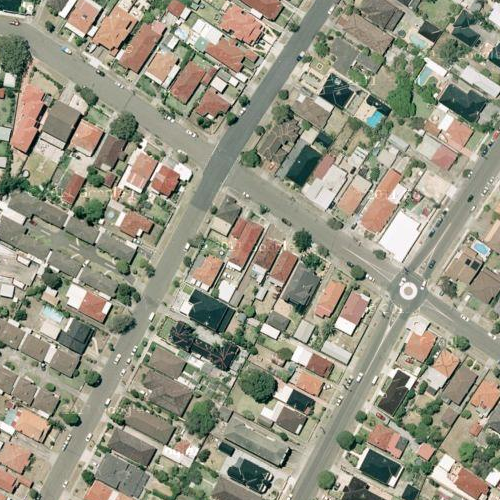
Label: sydney